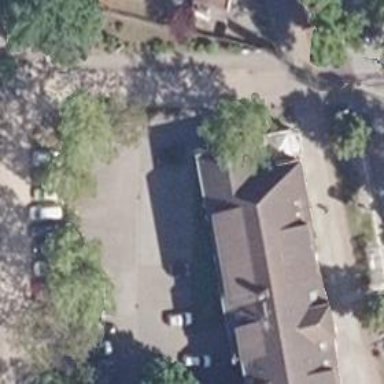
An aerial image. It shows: Pharmacy.